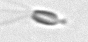
Label: Chrysochromulina